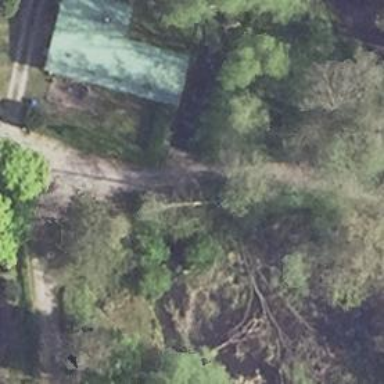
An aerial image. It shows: Forest road track with asphalt surface on bridge. The track is designated as forest road with grade1 tracktype.